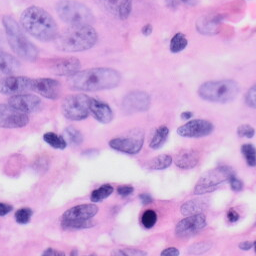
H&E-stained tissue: Skin